Interaction volume radius: 5 \u00c5
Interaction volume height: 20 \u00c5
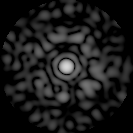
Disorder parameter: 0.8426